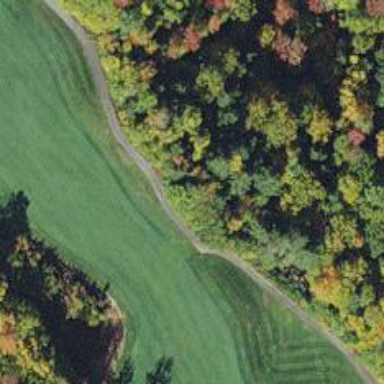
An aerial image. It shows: Path designed for golf carts.